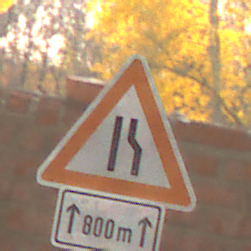
Verkehrszeichen: EinseitigVerengteFahrbahnRechts
Zusatzzeichen unten: LaengeEinerStrecke1
Umgebung: Roofed, Suburban
Tageszeit: SunriseSunset
Wetter: Clear
Licht: Natural
Jahreszeit: NotSpecified
Kontrast: MediumContrast